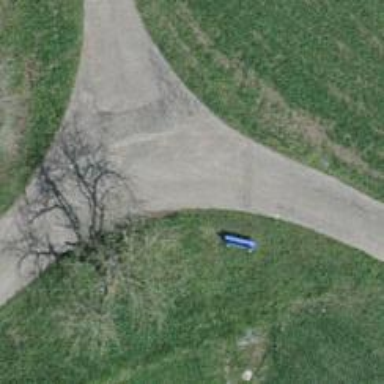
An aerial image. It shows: Bench.